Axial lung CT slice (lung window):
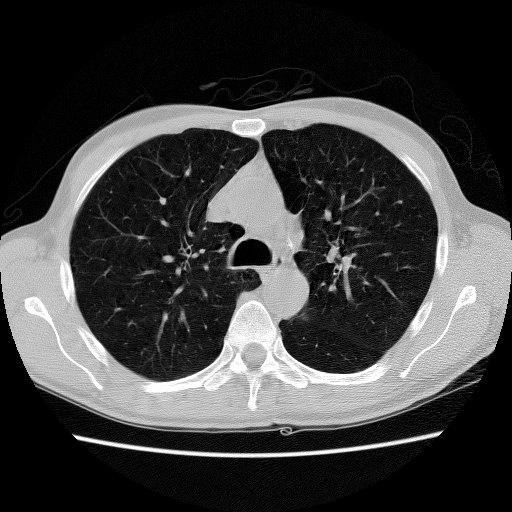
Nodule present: no